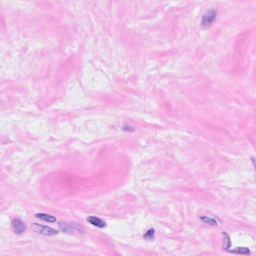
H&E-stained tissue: Breast